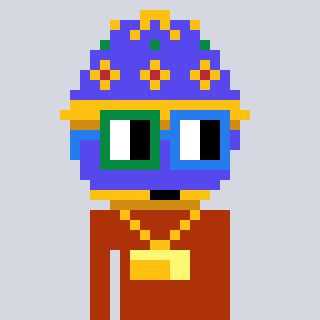
a pixel art character with square green and blue glasses, a faberge-shaped head and a hotbrown-colored body on a cool background